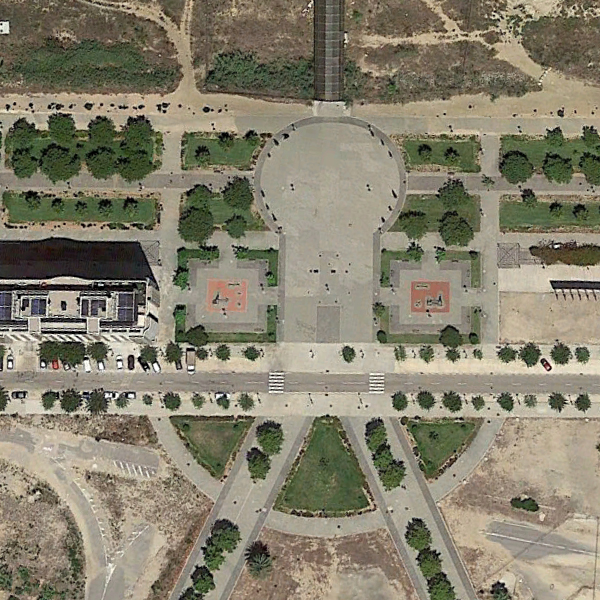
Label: Square